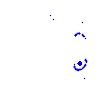
Particle: electron